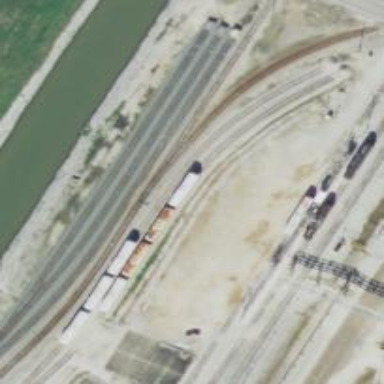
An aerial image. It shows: Rail spur service.